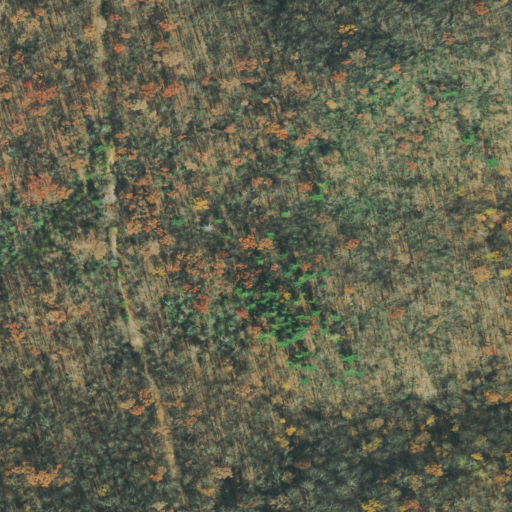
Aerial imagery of plain(s) in Tennessee named Service Flat containing deciduous forest and mixed forest